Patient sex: M
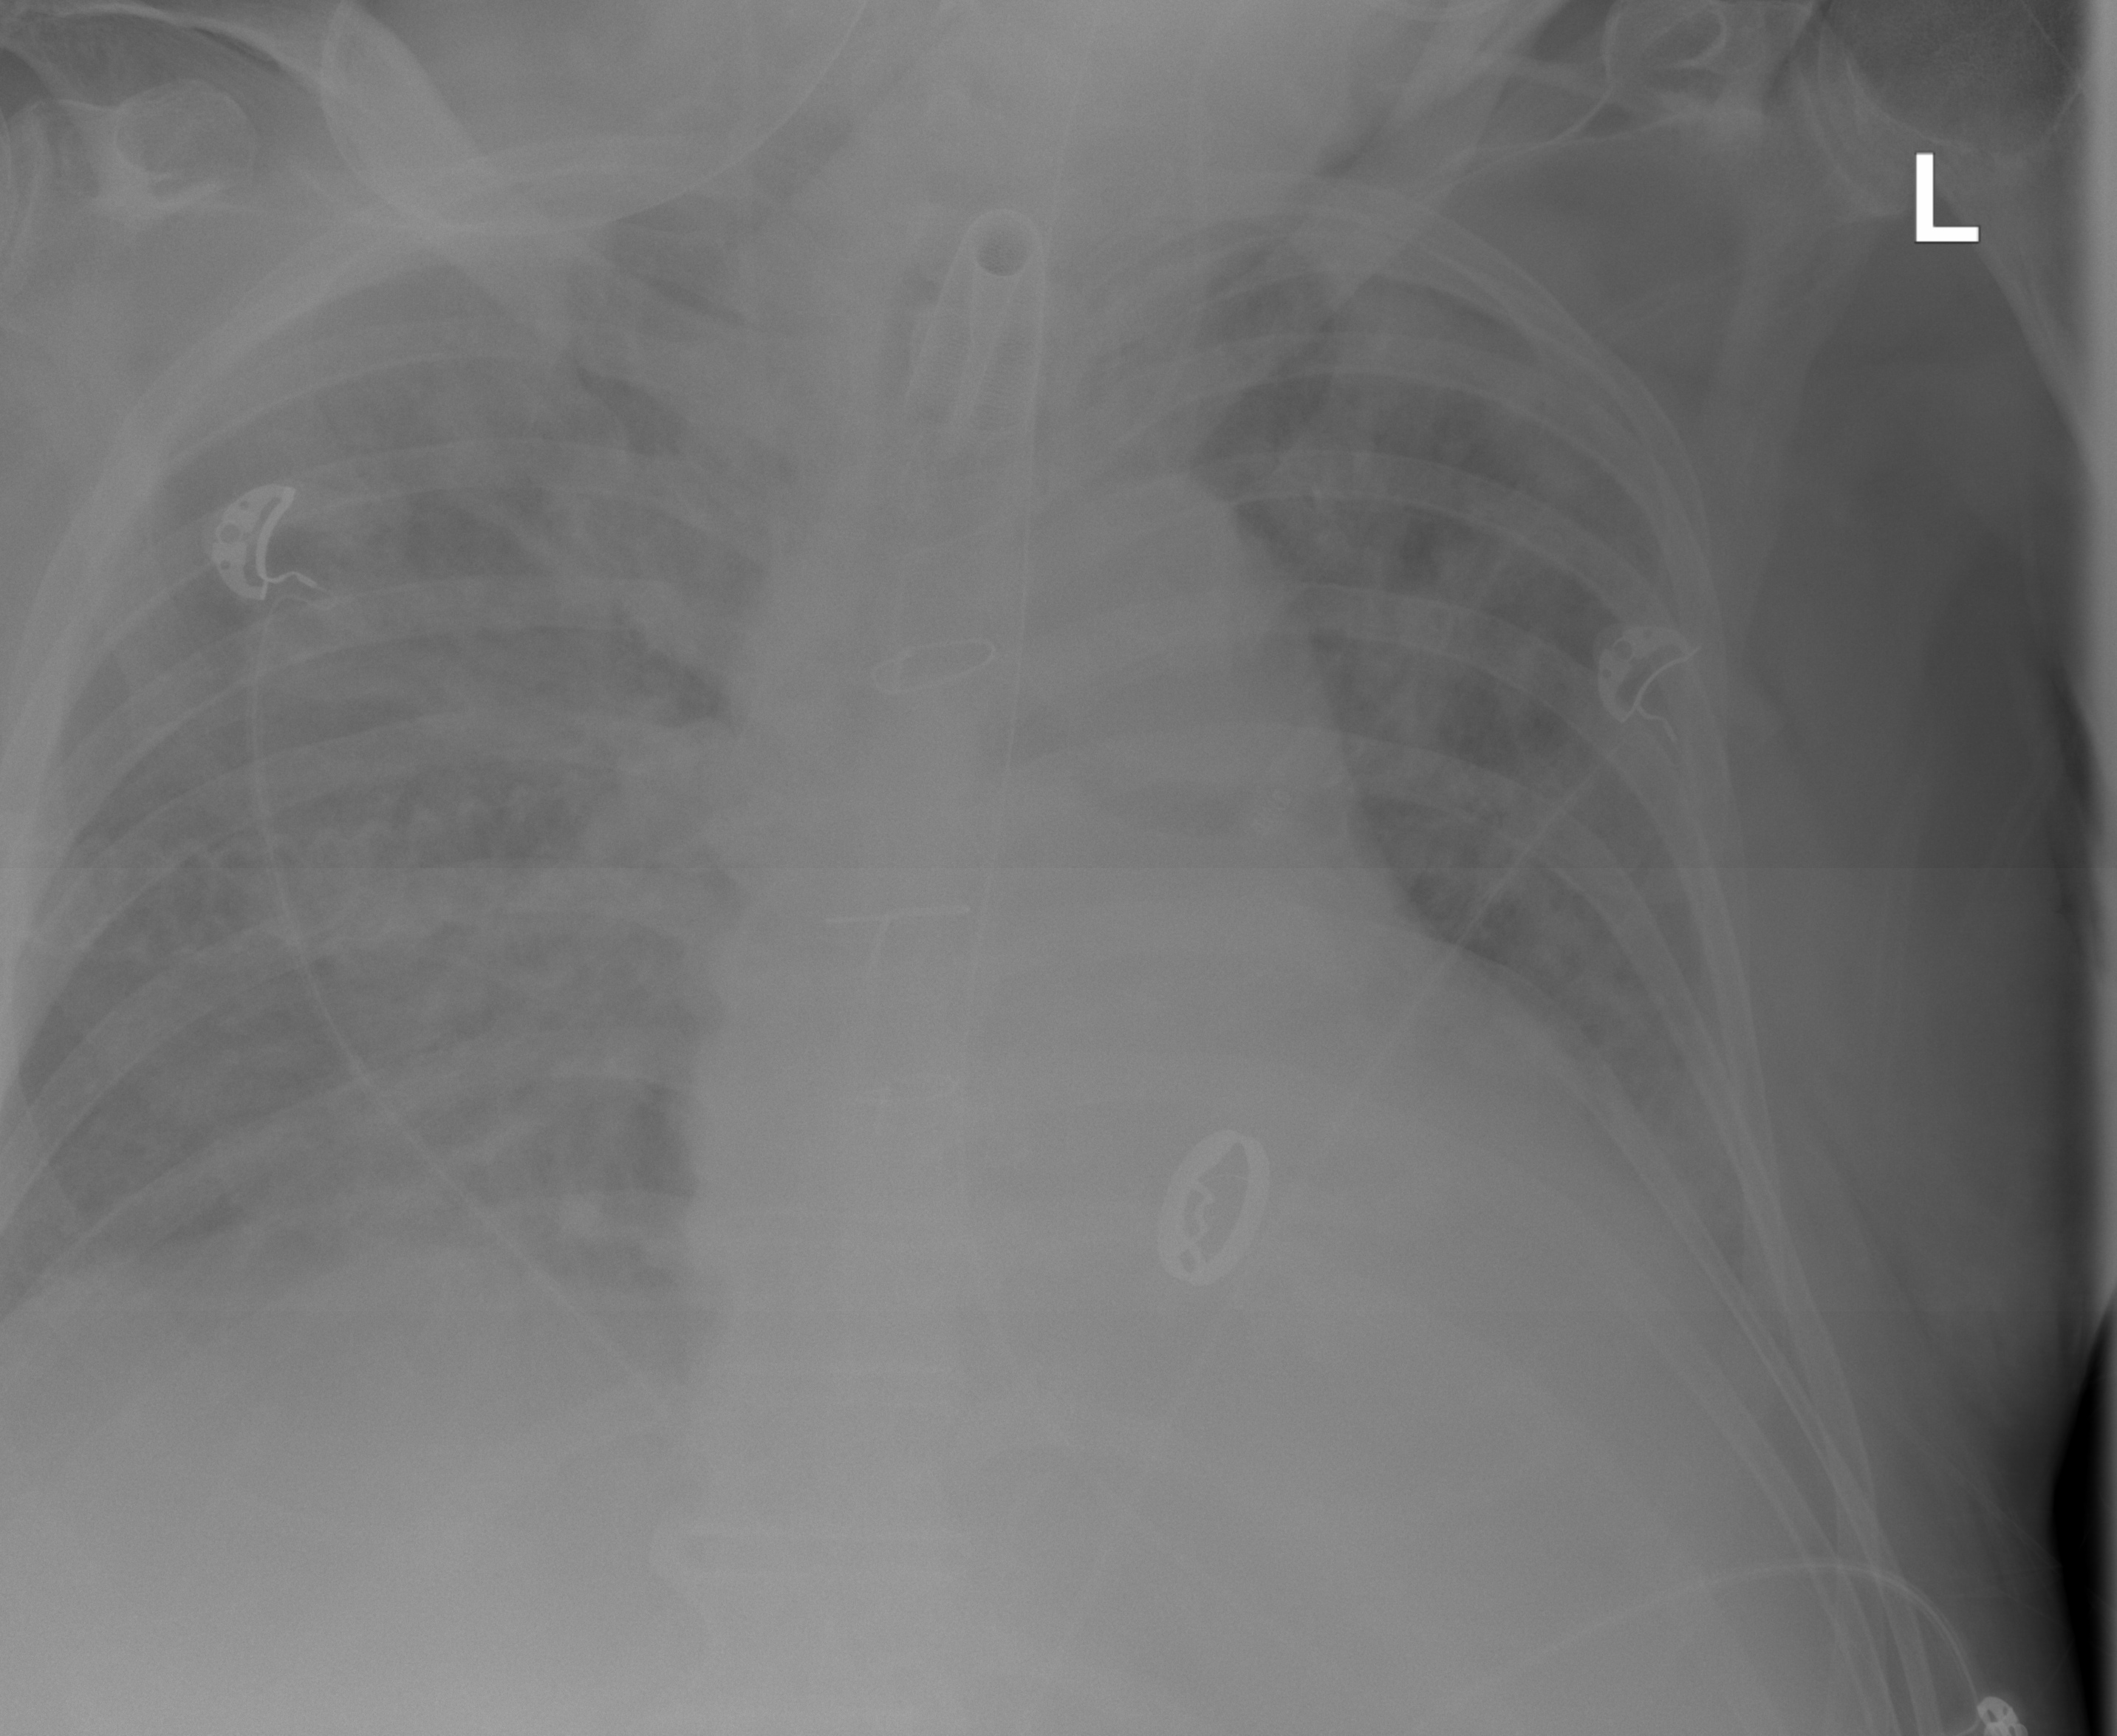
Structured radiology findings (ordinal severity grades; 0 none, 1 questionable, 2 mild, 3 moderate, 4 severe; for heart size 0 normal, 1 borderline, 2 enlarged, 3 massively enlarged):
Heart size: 2
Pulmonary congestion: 2
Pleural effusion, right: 2
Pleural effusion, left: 2
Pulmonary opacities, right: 3
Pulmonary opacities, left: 2
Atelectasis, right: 2
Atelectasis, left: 2